Question: // My code is below
'''
do{
file = try AKAudioFile(readFileName: "Sound1.mp3", baseDir: .resources)
// file = try AKAudioFile(forReading: SingletonClass.sharedInstance.recordedURLs[SingletonClass.sharedInstance.recordedURL]!)
// AKSettings.defaultToSpeaker = true
}
catch {
}
do {
player = try AKAudioPlayer(file : file)
}
catch {
}
let lfoAmplitude = 1_000
let lfoRate = 1.0 / 3.428
_ = 0.9
//filter section effect below
filterSectionEffect = AKOperationEffect(tracker) { input, _ in
let lfo = AKOperation.sineWave(frequency: lfoRate, amplitude: lfoAmplitude)
return input.moogLadderFilter(cutoffFrequency: lfo + cutoffFrequency,
resonance: resonance)
}
Audiokit.output = filterSectionEffect
Audiokit.start()
'''
And whenever I play the audio using a button with code player.play , the audio gets played properly. And if I connect the headphones, it gets played properly as well but as soon as I disconnect the headphones, I see the error:

It happens in same way for both wired as well as bluetooth headphones.
My app with stuck because of this issue only that too happens only with 'AKOperationEffect'. Any help would be appreciated.
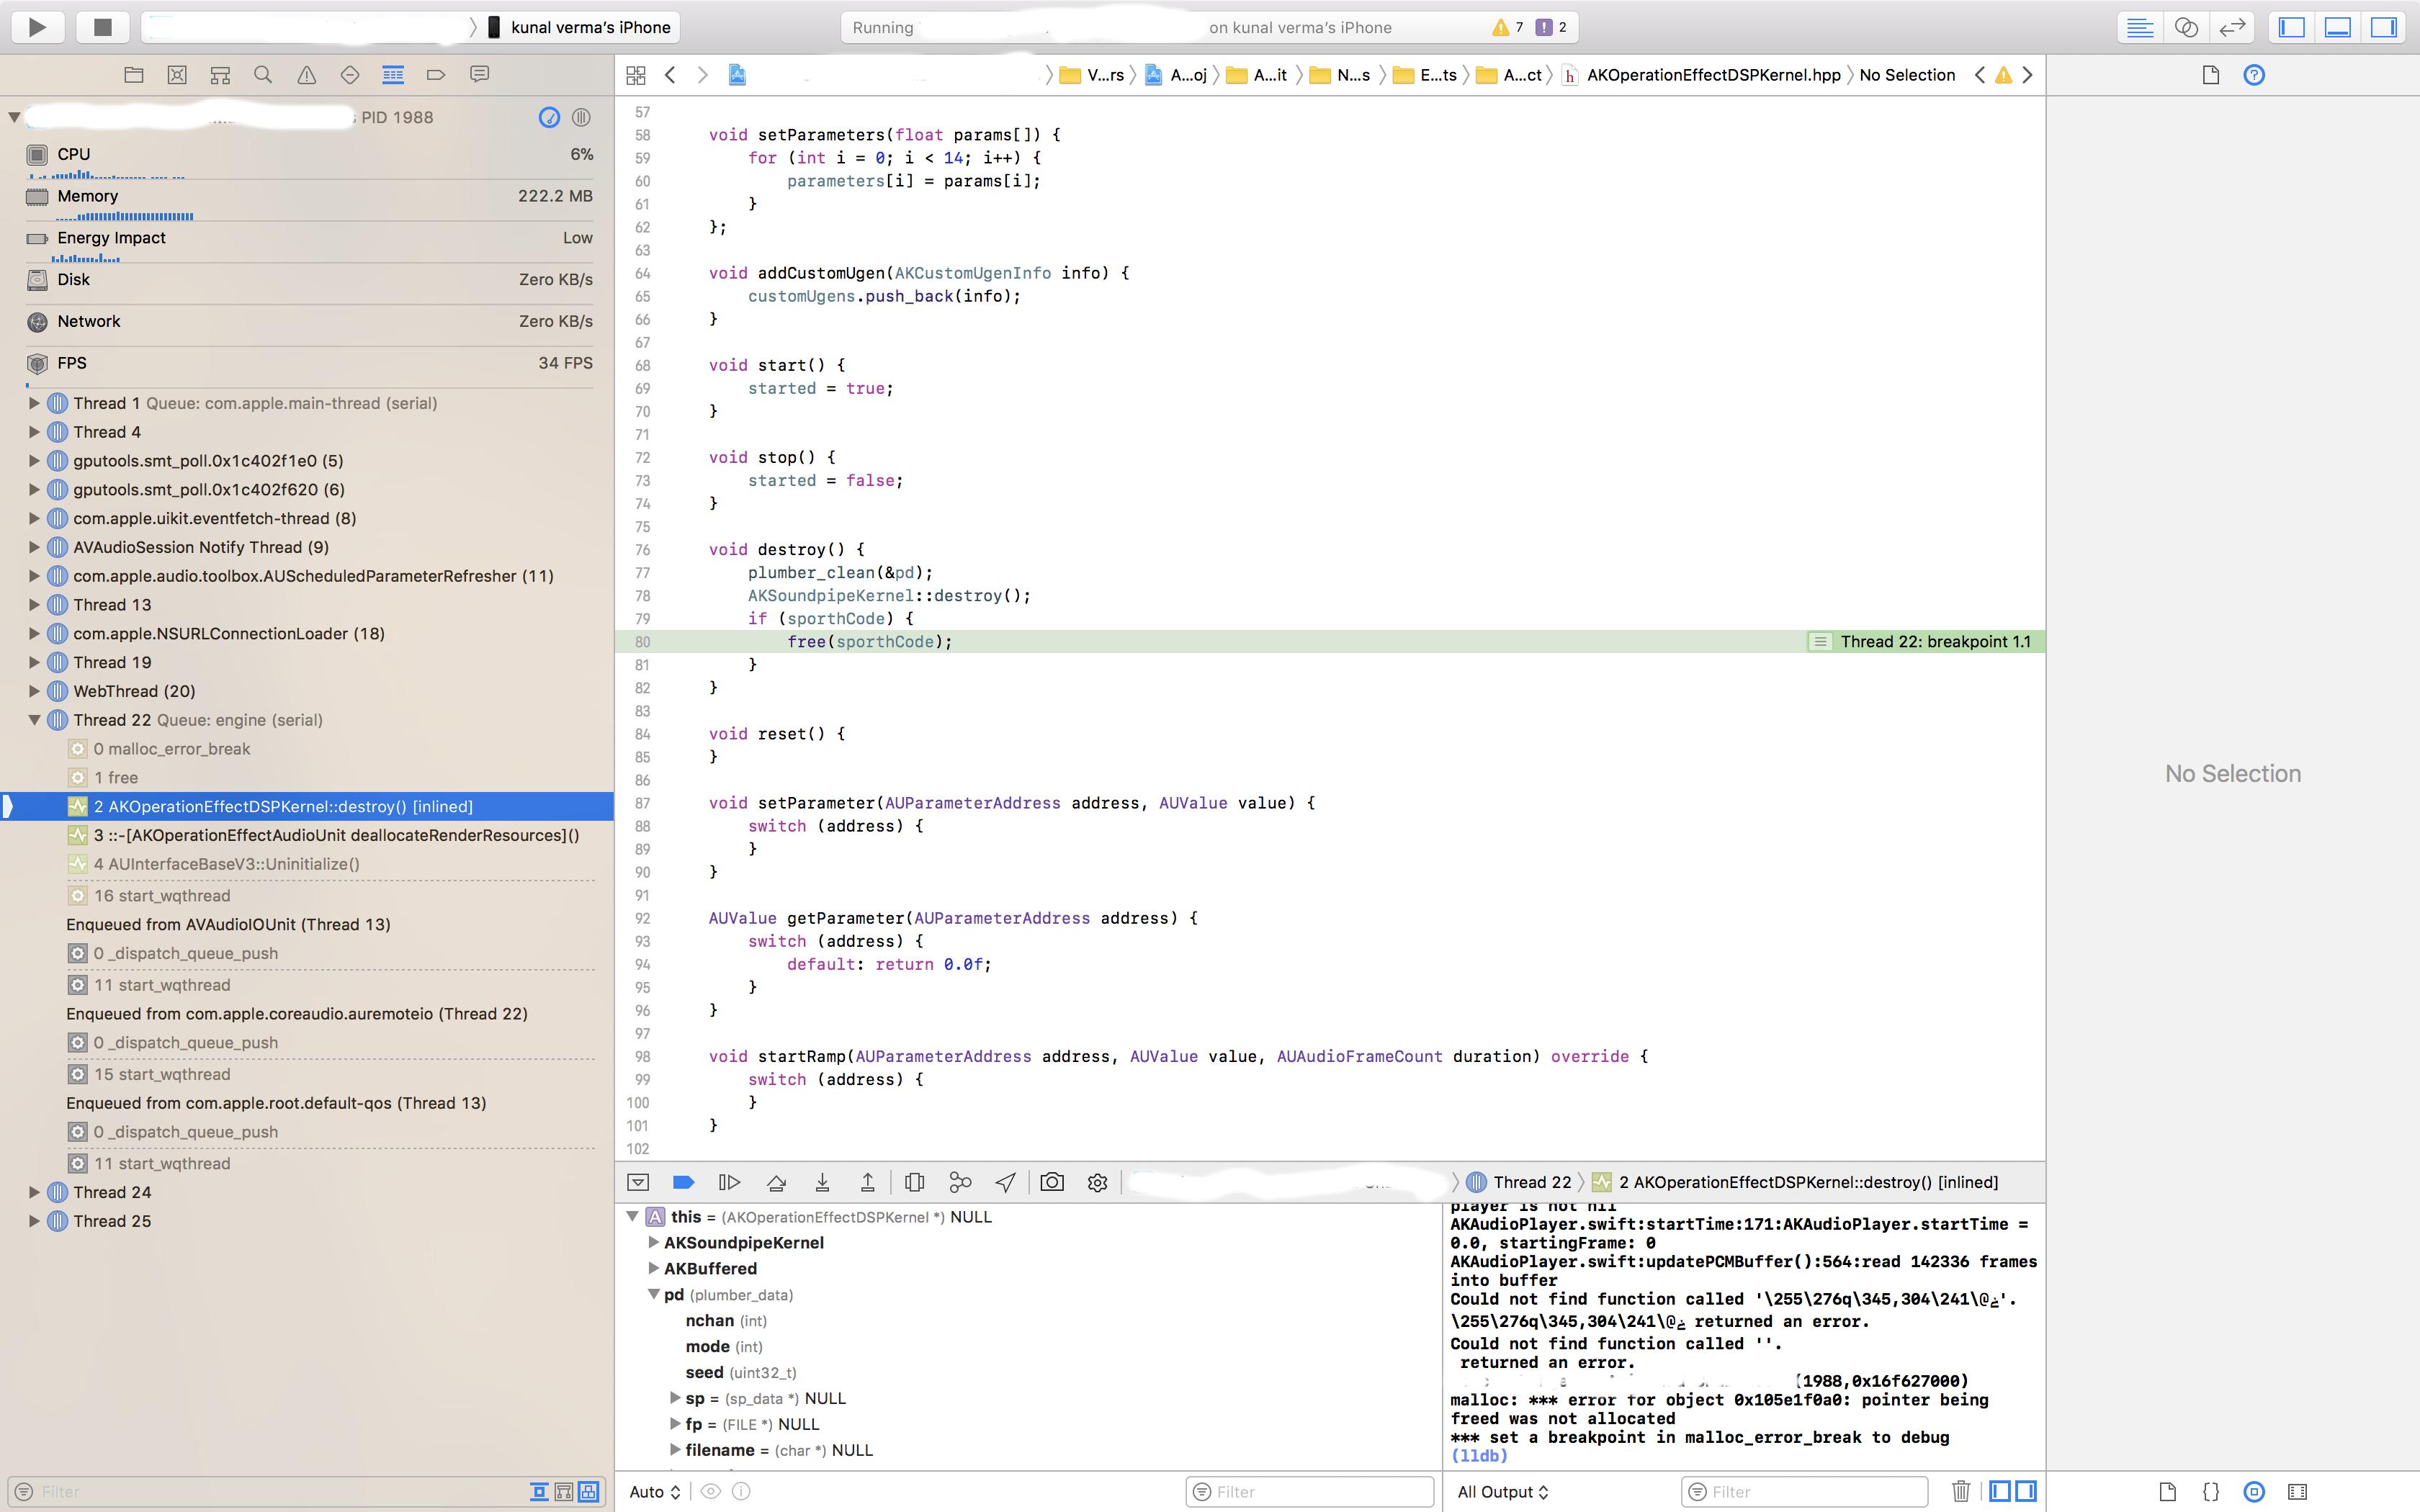
Answer: The comment from Kunal Verma that this is fixed is correct, but just for completeness here is the commit that fixed it.
<URL>